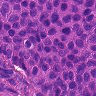
Metastatic tissue present: yes